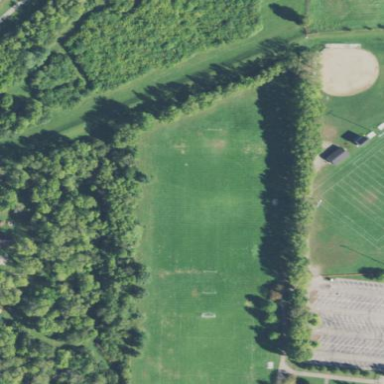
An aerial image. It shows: Soccer pitch designated for leisure and sports activities.